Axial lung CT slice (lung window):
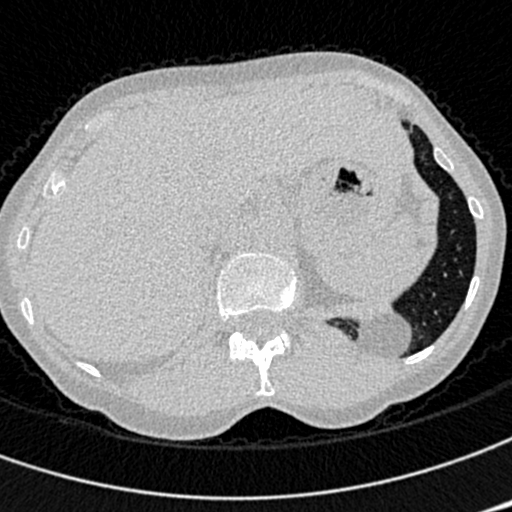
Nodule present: no